Question: Can you change the width of the detail UILabel on a left detail UITableView cell without subclassing it? In other words, the text in the left label is too long, and I want to move the center of the two labels to the right.

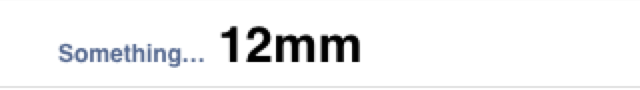
Answer: Yes, you can change the frame in the '-layoutSubviews' method
'''
- (void)layoutSubviews
{
[super layoutSubviews];
self.detailTextLabel.frame = //yourFrame
}
'''